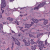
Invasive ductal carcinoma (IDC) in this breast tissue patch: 1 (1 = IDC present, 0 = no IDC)